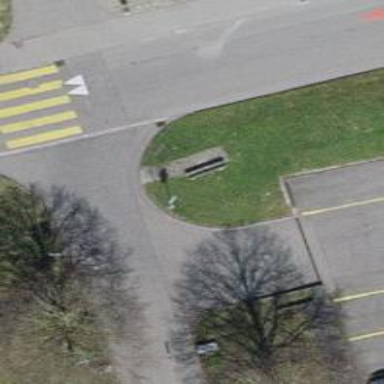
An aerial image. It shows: Bench for seating.